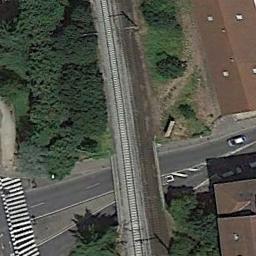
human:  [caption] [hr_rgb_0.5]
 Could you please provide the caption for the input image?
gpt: There are many trees beside the railway .

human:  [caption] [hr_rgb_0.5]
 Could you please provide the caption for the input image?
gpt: The railway go through a forest and a road is under the railway .

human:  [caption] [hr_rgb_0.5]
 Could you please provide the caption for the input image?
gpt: There is a train passing by in the picture .

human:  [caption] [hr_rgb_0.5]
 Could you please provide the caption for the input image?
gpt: The railway is next to some trees and houses .

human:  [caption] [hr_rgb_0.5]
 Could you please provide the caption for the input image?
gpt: There are some green trees beside the railway .